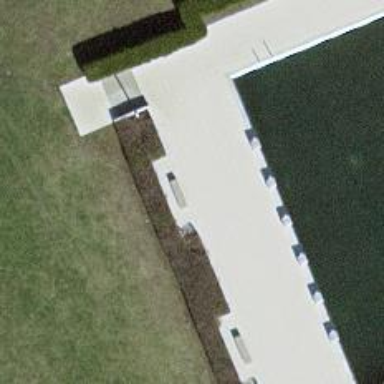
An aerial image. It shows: Bench for seating.